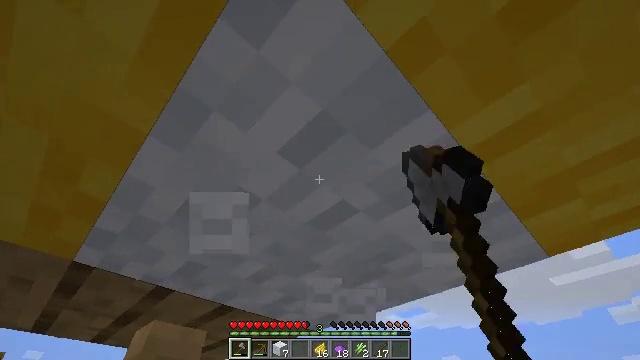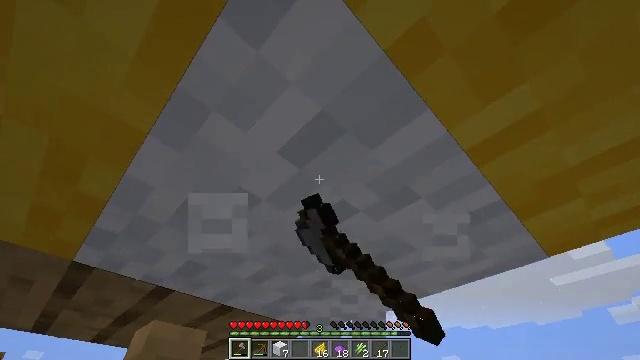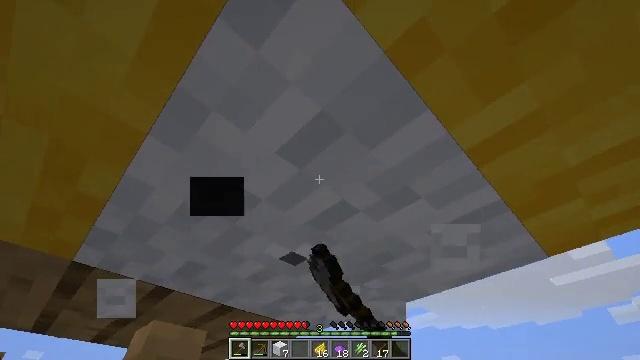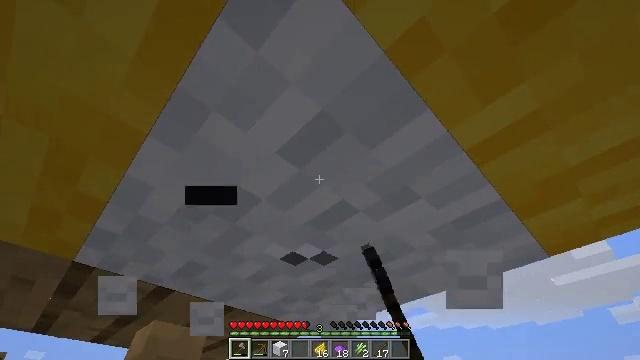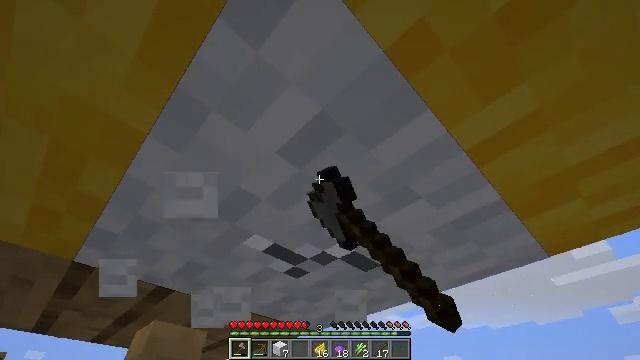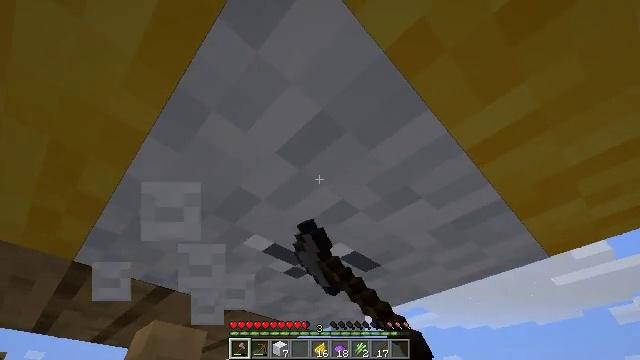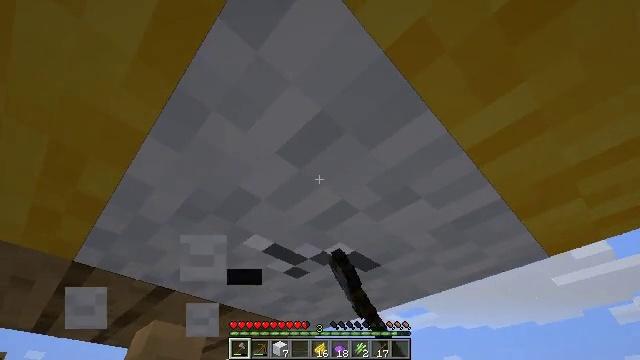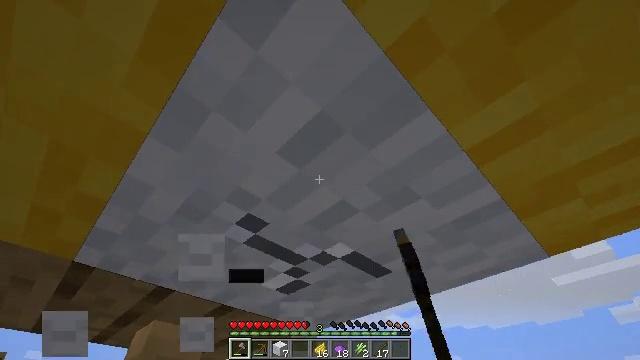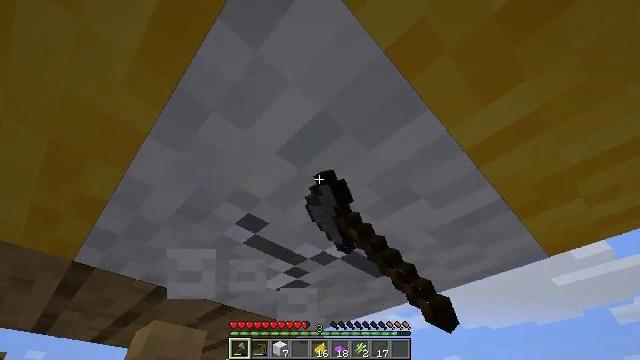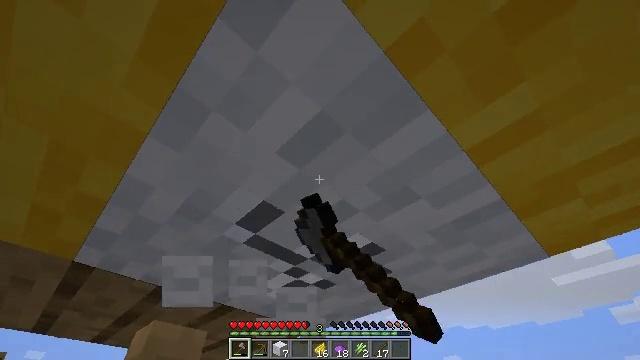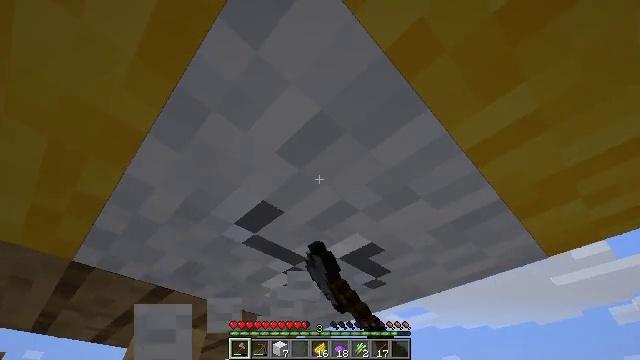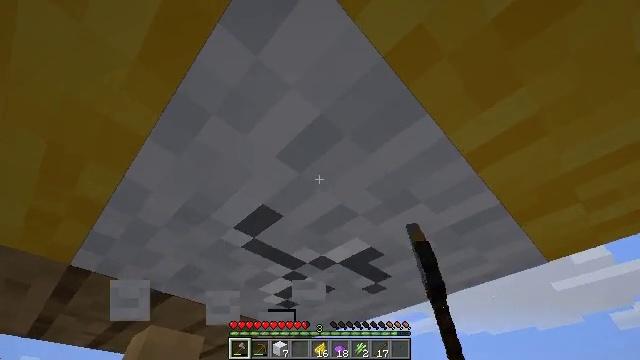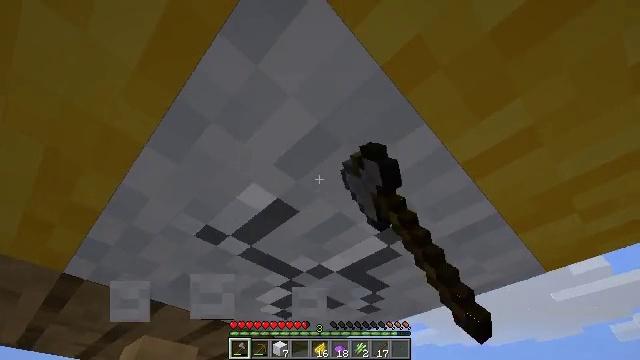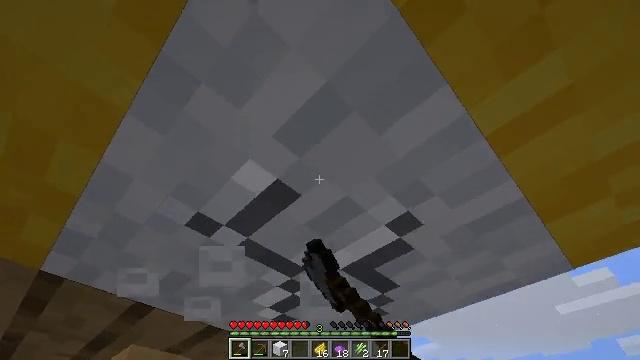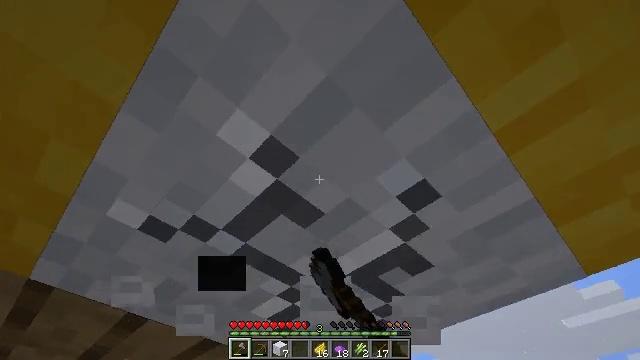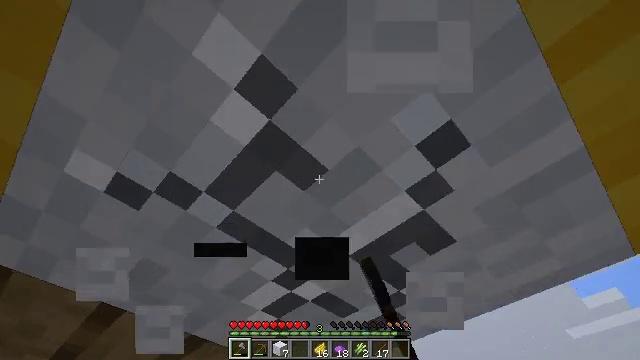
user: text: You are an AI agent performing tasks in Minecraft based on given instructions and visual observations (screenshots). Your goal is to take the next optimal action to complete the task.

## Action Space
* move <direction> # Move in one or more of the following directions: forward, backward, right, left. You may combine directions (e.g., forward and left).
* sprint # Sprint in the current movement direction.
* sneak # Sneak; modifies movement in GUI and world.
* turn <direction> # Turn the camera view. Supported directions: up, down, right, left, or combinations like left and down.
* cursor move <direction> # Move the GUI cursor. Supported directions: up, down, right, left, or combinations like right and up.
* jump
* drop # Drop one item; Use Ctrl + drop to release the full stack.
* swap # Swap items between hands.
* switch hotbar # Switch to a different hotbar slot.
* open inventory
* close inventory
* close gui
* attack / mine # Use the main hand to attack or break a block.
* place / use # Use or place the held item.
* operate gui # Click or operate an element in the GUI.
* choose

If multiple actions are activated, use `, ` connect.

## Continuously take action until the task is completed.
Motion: motion action
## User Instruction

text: Break the white wool for crafting.
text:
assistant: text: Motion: attack / mine
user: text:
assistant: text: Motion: attack / mine
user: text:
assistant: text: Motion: attack / mine
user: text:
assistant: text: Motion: attack / mine
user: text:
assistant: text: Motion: attack / mine
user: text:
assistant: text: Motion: attack / mine
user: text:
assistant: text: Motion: attack / mine
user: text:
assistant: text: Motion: attack / mine
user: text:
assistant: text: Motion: attack / mine
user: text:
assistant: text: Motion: attack / mine
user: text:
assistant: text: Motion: attack / mine
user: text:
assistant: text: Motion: turn up, attack / mine
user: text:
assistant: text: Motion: move forward, turn up, attack / mine
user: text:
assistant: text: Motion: move forward, turn up, attack / mine
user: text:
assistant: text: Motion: move forward, turn up, attack / mine
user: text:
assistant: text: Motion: turn up, attack / mine
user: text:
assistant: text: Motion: turn up, attack / mine
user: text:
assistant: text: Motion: turn left and up, attack / mine
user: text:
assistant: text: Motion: turn left and up, attack / mine
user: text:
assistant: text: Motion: turn up, attack / mine
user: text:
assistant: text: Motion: turn up, attack / mine
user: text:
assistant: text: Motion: turn up, attack / mine
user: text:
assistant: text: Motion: turn left and up, attack / mine
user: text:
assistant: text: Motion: turn left and up, attack / mine
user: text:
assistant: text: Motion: turn up, attack / mine
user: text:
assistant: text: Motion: attack / mine
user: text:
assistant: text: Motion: attack / mine
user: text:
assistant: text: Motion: attack / mine
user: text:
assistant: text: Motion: attack / mine
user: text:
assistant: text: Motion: attack / mine